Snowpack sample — Snodgrass Mountain, Crested Butte, Colorado (2/4/25, 12:06 PM MST)
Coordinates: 38.923, -106.968
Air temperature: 35 °F
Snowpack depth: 80 cm
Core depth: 60 cm
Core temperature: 32 °F
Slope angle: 14°, slope face: 78°
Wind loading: low
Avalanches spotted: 0
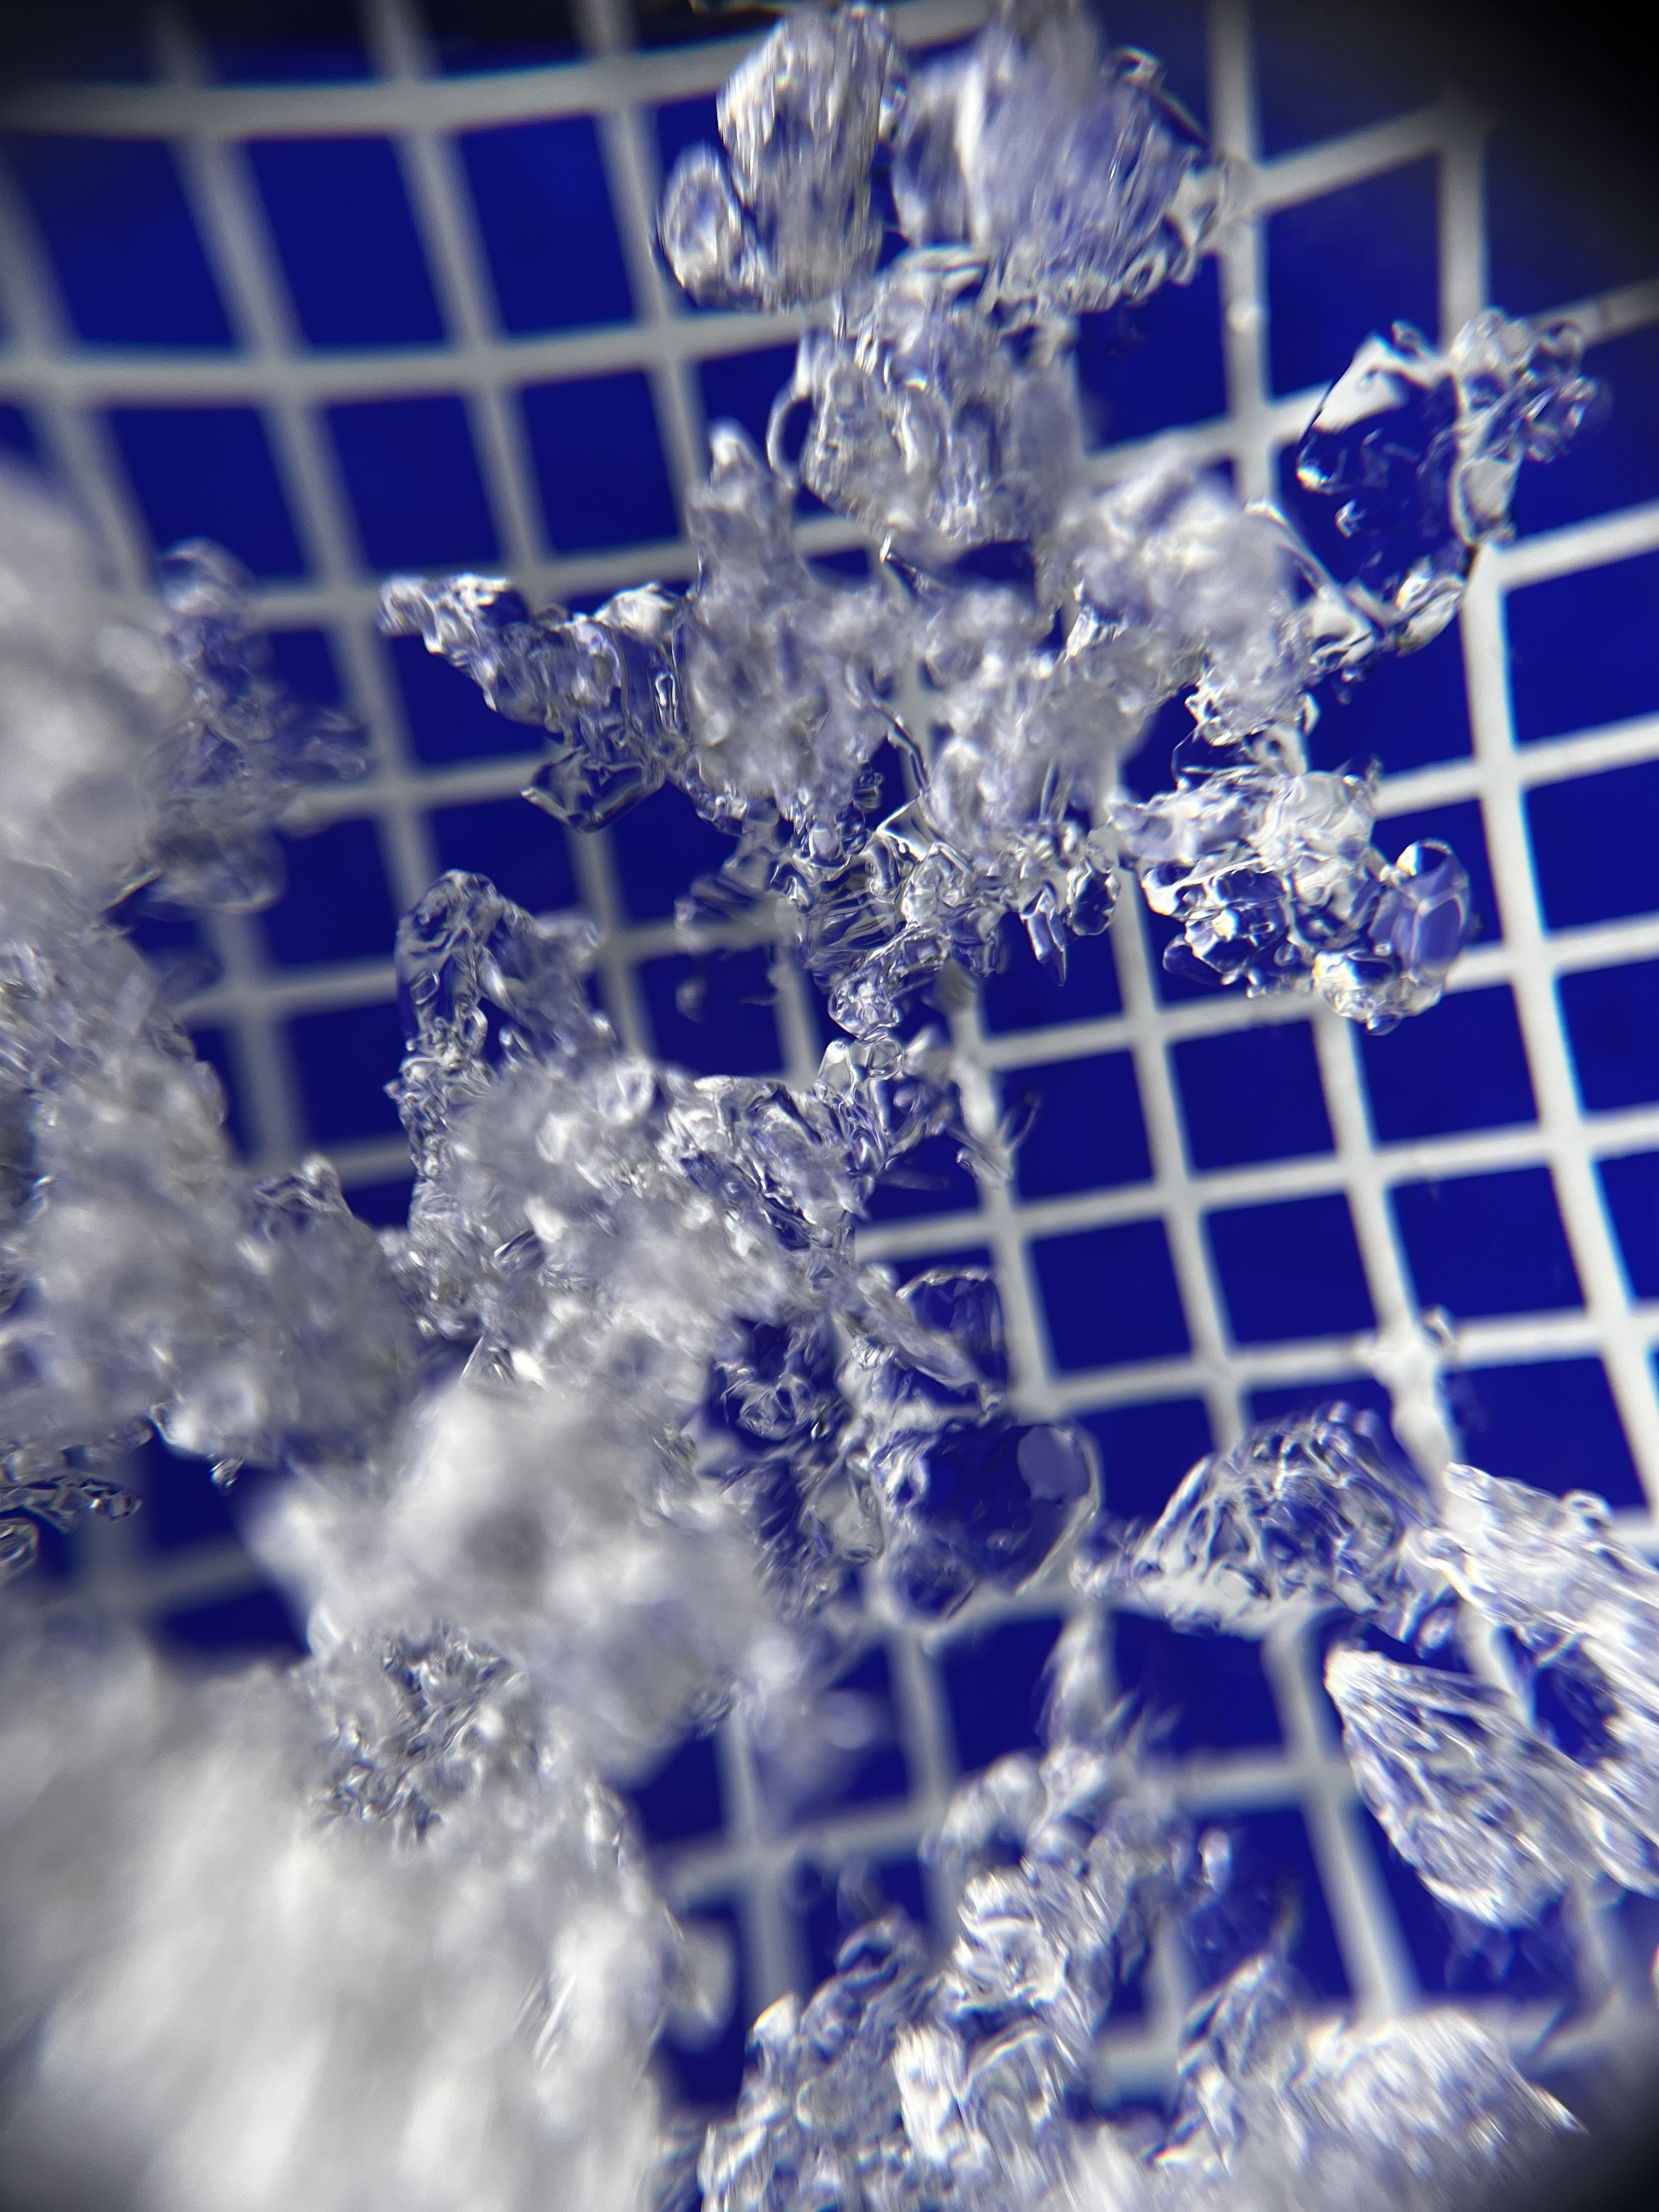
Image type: magnified_profile
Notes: No avalanches nearby, unusually warm weather for the last month reported by residents, Collected 25 yards from treeline